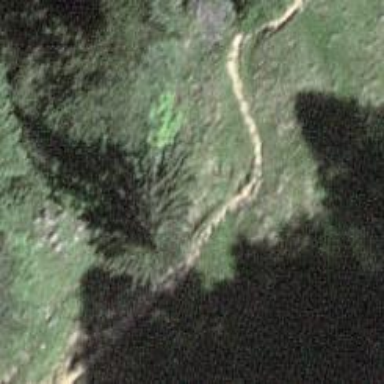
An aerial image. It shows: Path.